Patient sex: M
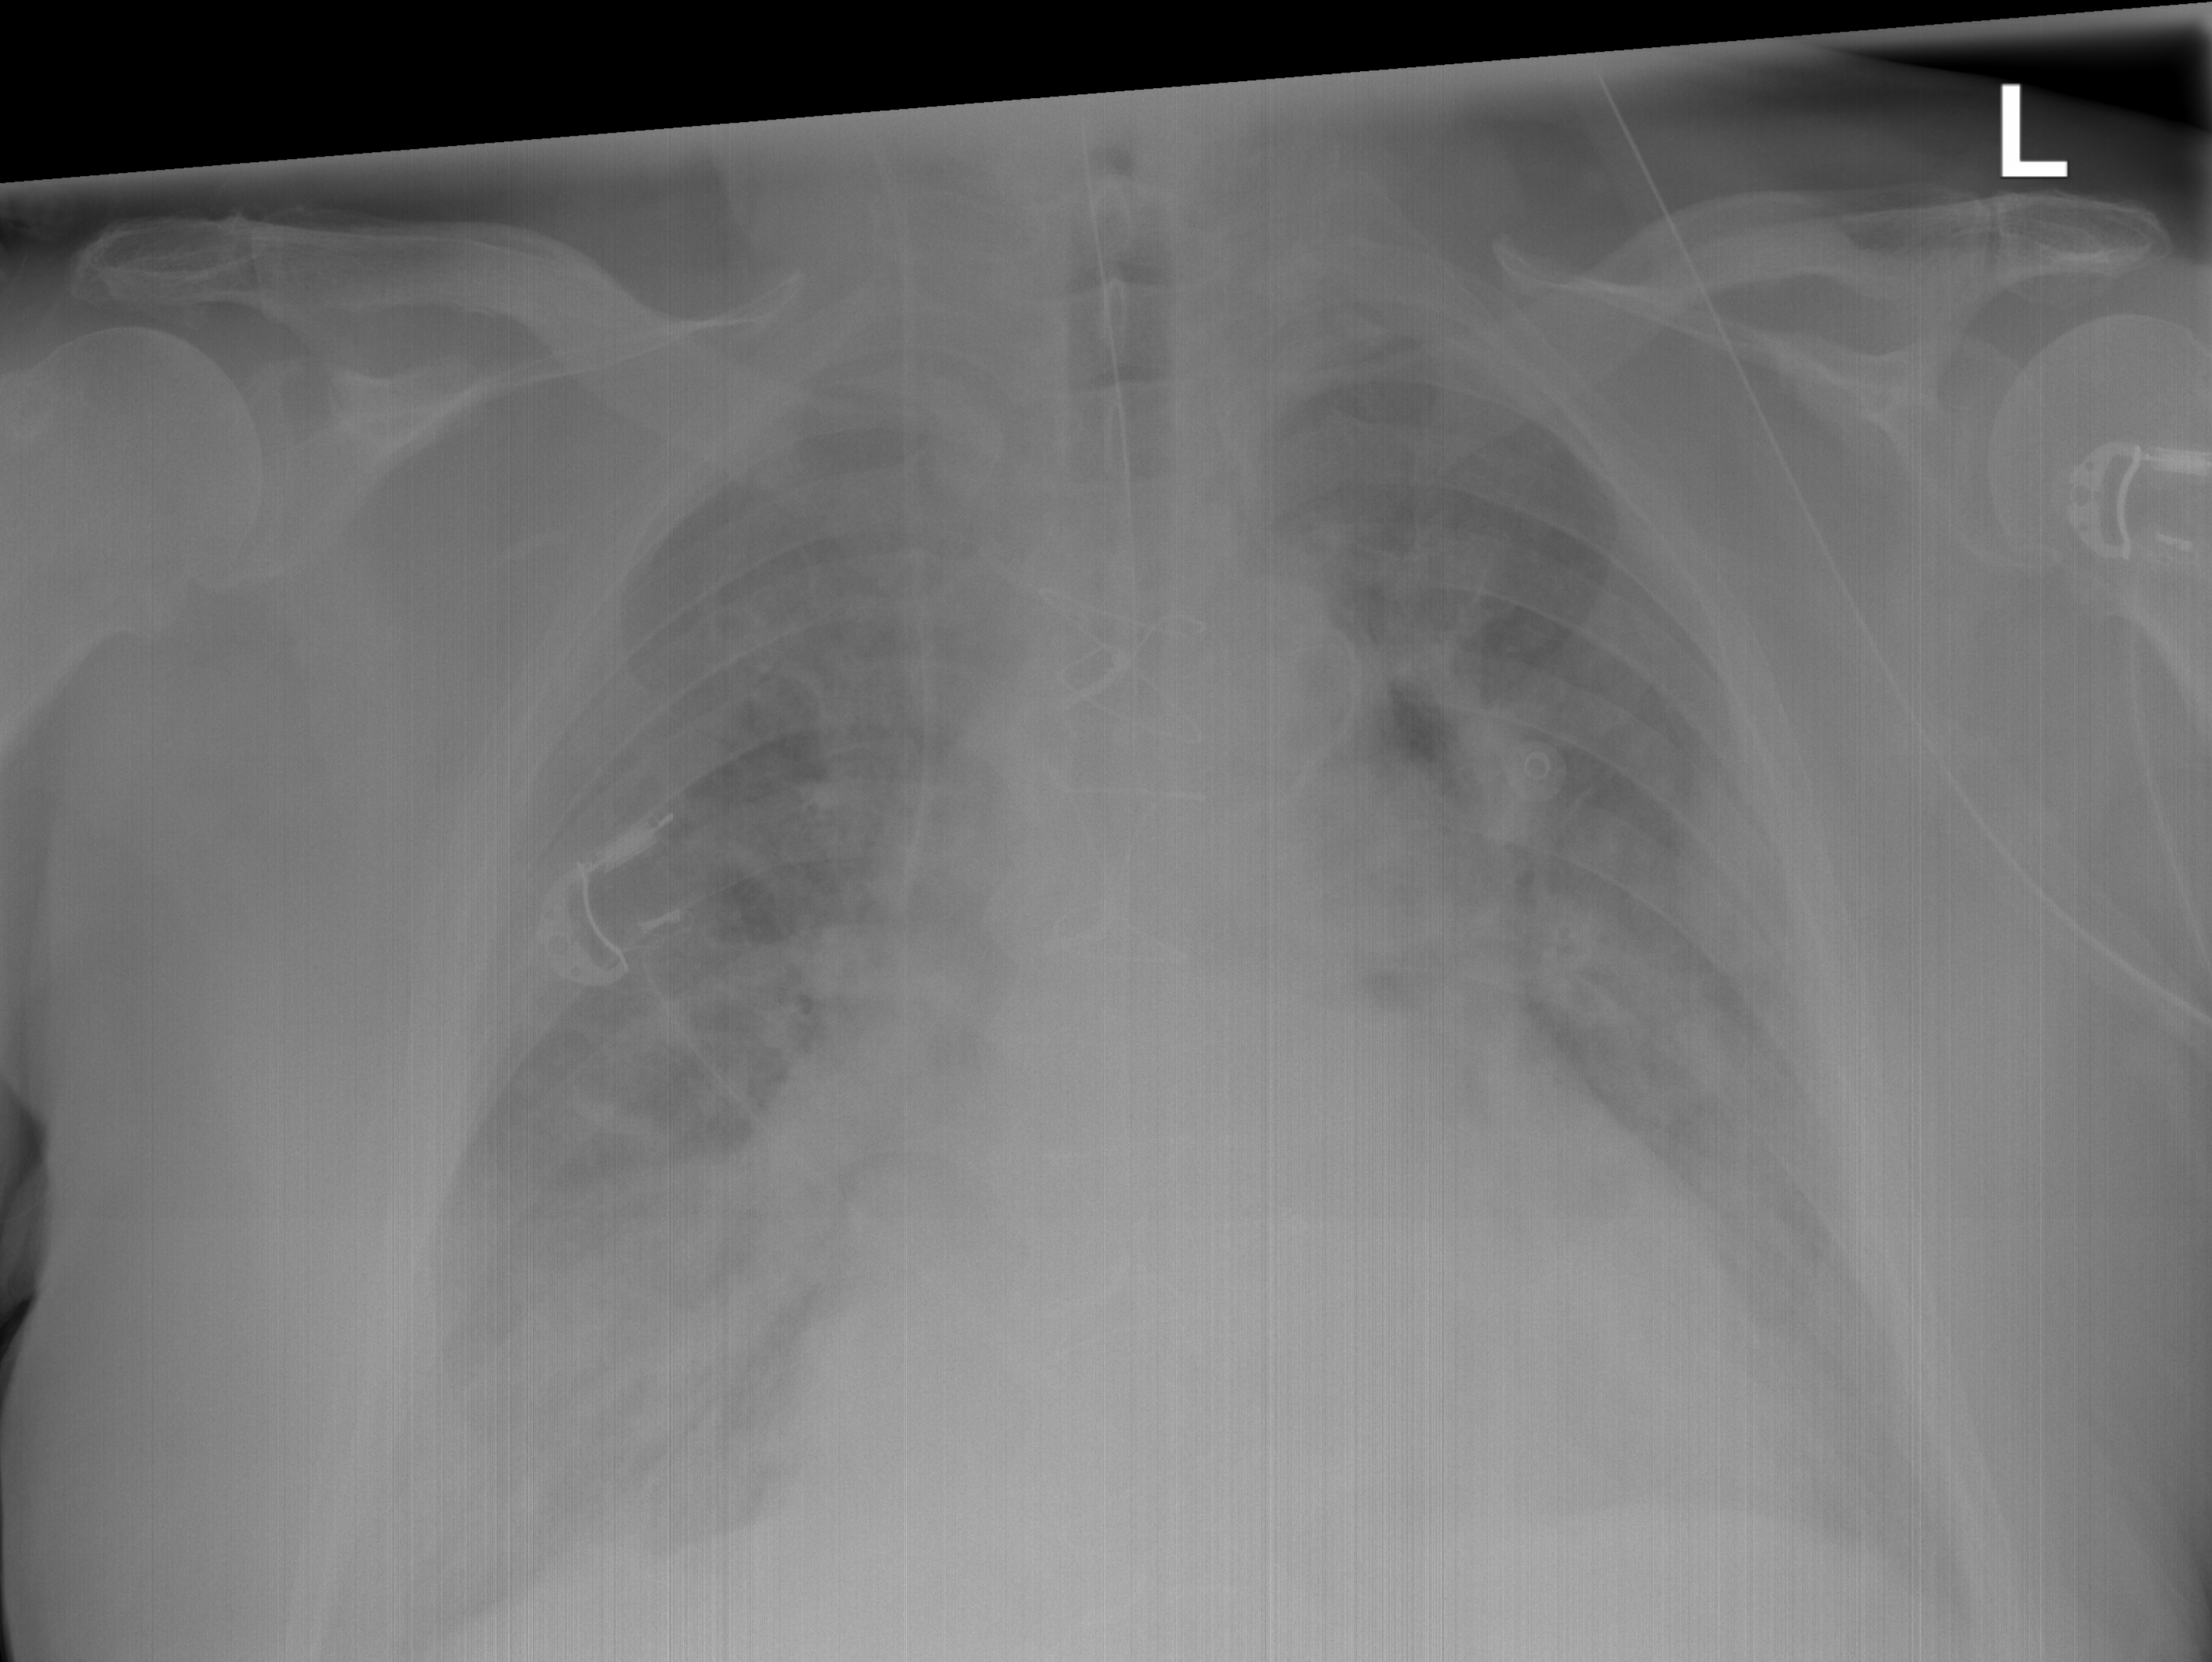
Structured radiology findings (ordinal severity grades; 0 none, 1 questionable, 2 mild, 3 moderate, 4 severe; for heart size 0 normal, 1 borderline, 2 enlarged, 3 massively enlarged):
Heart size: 2
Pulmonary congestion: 3
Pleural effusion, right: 0
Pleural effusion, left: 0
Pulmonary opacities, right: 3
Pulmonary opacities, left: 3
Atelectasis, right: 2
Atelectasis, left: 2